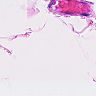
Metastatic tissue present: no